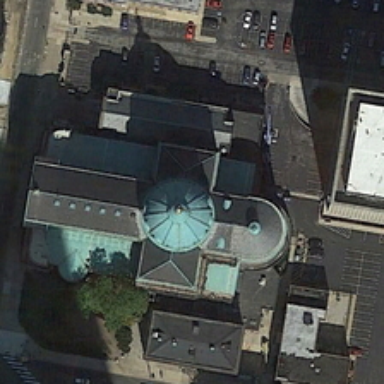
A cyan church is surrounded by several buildings and parking lots .